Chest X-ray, AP view. Patient: 14 years old, sex M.
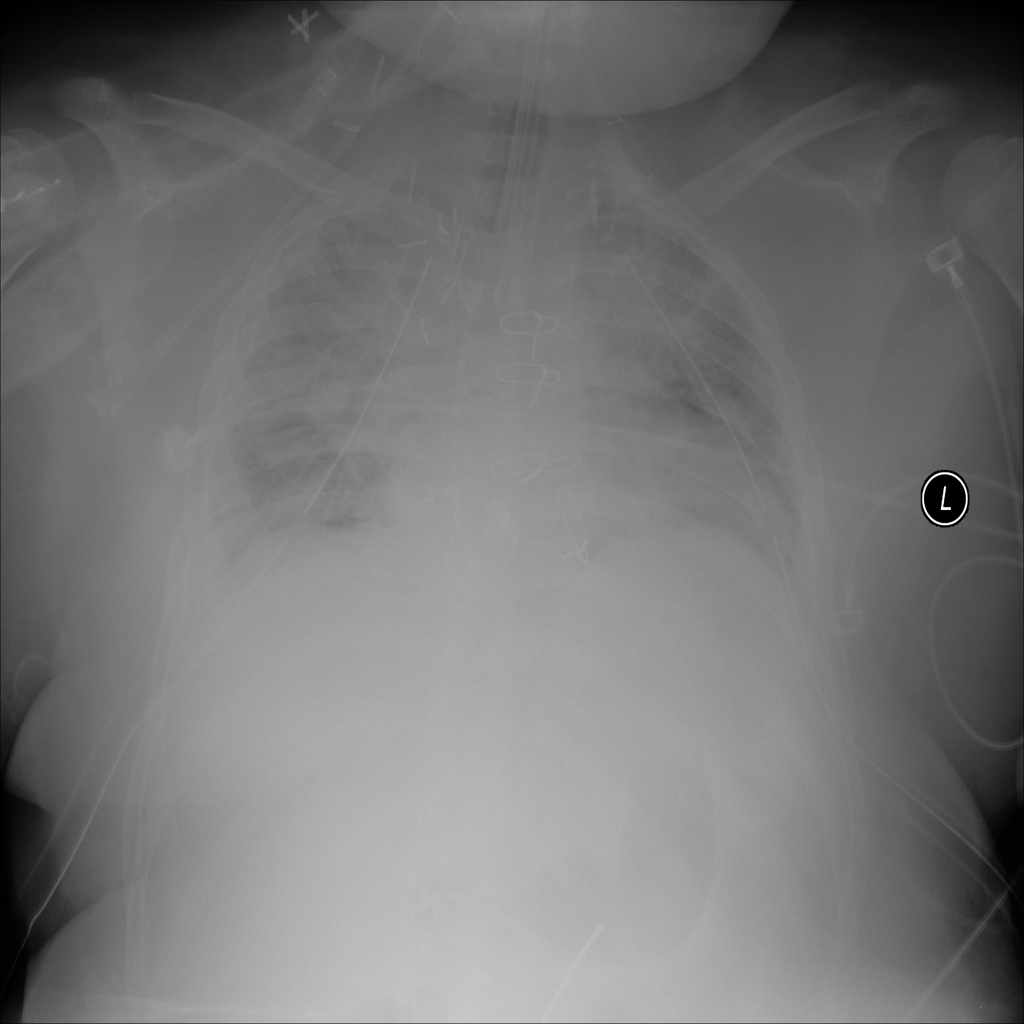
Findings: No Finding